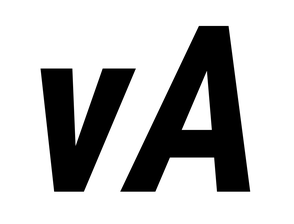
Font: Roboto-Italic_Condensed_Bold_Italic